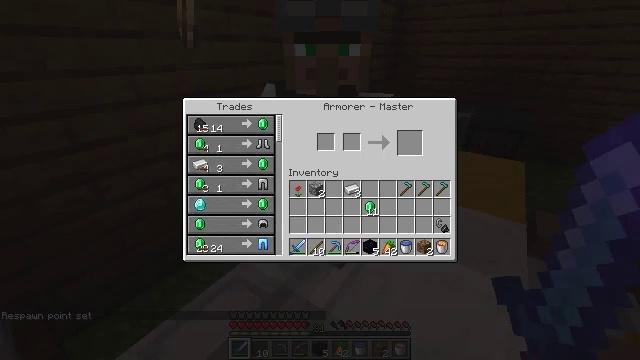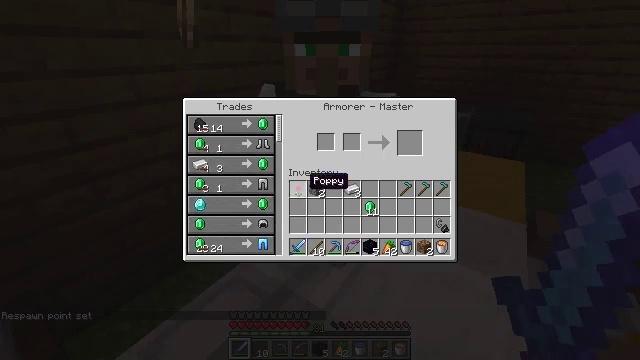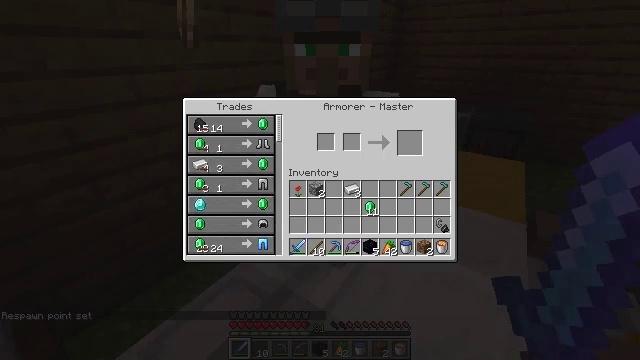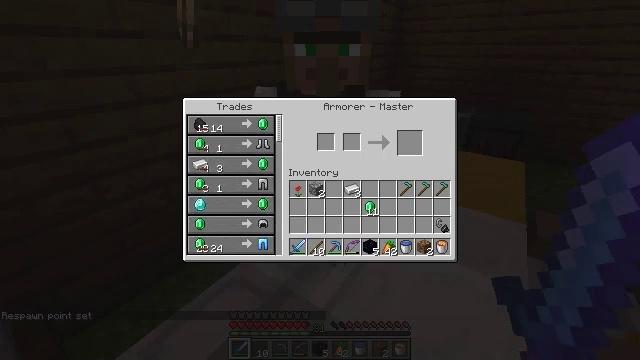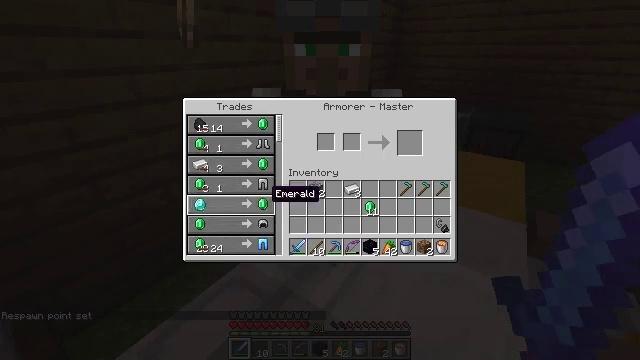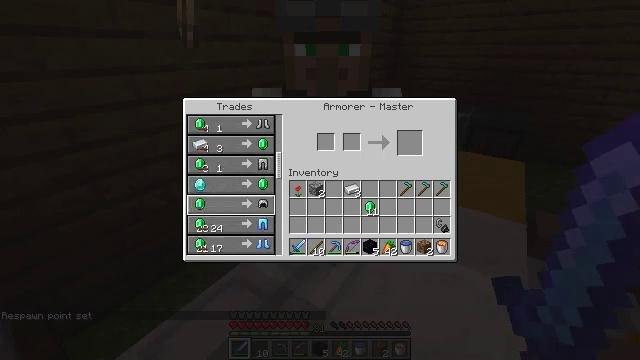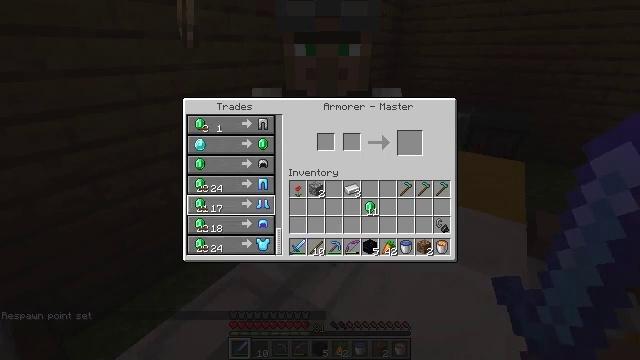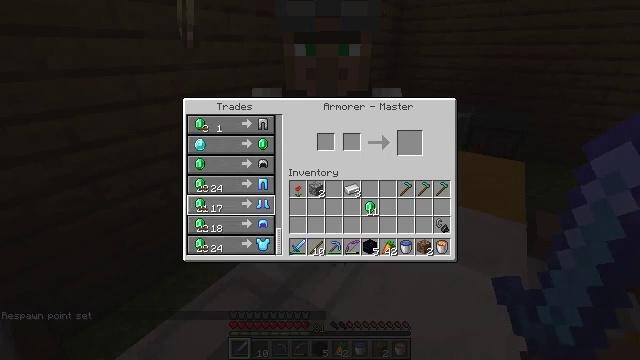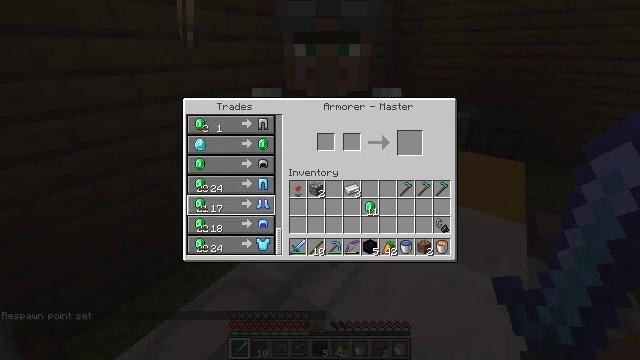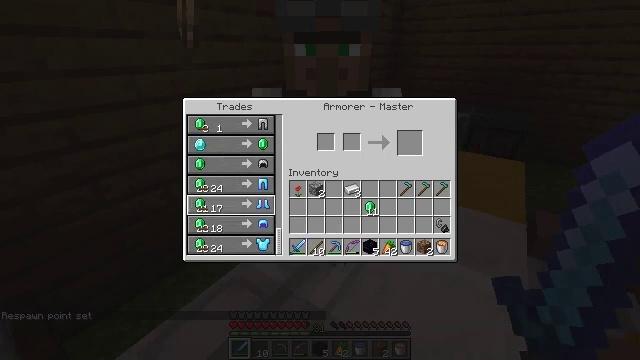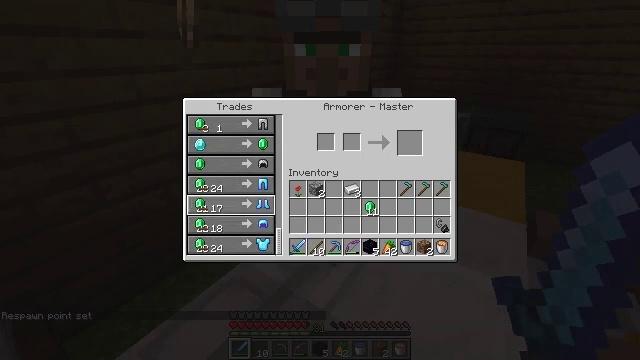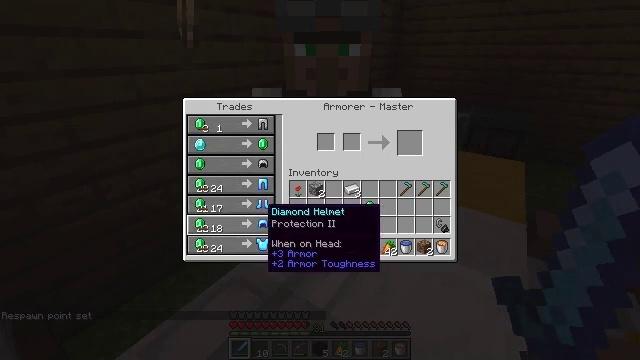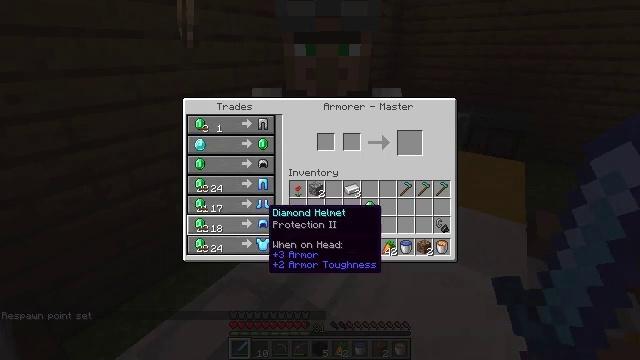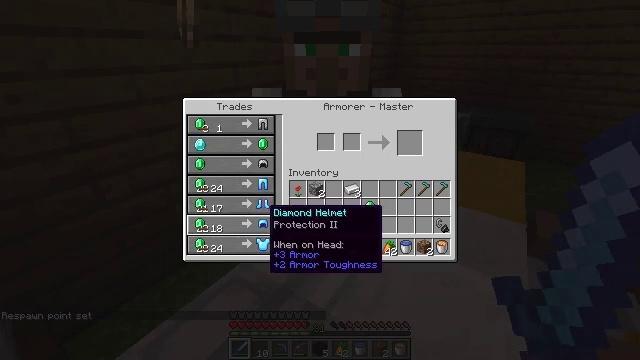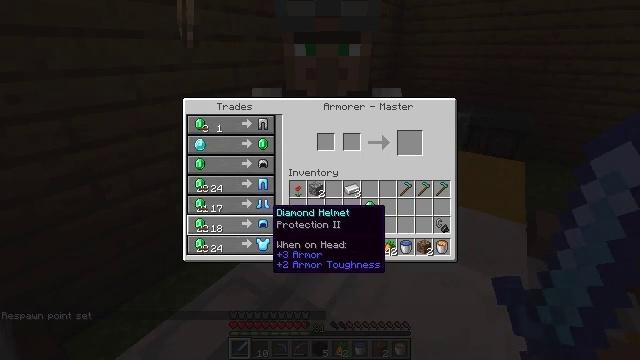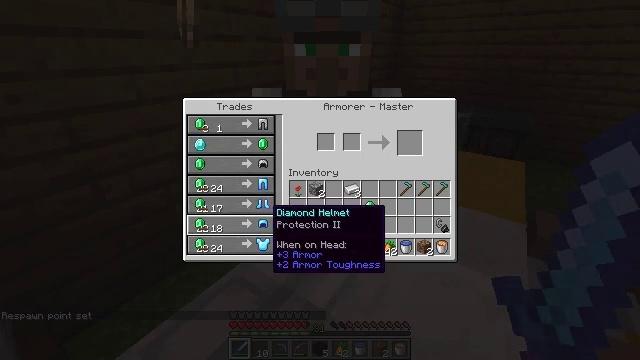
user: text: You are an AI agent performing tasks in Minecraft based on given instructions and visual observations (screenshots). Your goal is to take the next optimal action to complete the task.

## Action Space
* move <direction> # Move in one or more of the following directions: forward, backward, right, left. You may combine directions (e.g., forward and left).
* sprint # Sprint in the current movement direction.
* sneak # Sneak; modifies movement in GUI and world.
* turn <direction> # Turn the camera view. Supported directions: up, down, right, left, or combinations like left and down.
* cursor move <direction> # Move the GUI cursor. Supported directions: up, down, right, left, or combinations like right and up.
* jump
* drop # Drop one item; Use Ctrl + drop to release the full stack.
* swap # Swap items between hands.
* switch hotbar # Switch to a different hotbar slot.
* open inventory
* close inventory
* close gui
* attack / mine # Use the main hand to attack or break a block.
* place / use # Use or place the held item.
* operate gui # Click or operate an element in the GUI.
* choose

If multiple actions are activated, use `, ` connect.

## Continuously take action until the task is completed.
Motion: motion action
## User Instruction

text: Remove a diamond hoe from the inventory.
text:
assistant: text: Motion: cursor move left and down
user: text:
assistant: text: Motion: cursor move left
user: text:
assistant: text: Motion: no_op
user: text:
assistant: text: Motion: cursor move left and down
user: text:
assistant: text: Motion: cursor move left and down
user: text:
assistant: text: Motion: no_op
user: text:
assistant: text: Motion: no_op
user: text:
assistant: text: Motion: no_op
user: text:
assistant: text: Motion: no_op
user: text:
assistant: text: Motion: cursor move right
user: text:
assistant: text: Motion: cursor move right and down
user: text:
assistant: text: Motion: no_op
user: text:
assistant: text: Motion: no_op
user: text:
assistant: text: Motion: no_op
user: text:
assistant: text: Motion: no_op
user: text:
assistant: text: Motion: no_op
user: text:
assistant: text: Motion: no_op
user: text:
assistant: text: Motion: no_op
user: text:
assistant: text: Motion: no_op
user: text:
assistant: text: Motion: no_op
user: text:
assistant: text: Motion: cursor move left
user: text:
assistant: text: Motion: cursor move left
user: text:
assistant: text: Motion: no_op
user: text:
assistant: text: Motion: no_op
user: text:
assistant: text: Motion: no_op
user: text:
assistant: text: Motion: cursor move right
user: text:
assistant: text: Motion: no_op
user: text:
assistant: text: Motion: no_op
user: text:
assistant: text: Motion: no_op
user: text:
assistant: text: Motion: no_op